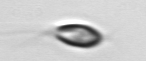
Label: Chrysochromulina